Interaction volume radius: 5 \u00c5
Interaction volume height: 10 \u00c5
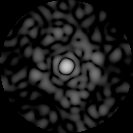
Disorder parameter: 0.8399